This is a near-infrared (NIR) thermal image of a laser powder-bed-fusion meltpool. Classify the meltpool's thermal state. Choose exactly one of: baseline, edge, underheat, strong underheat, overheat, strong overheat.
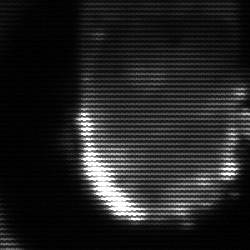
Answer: baseline